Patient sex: F
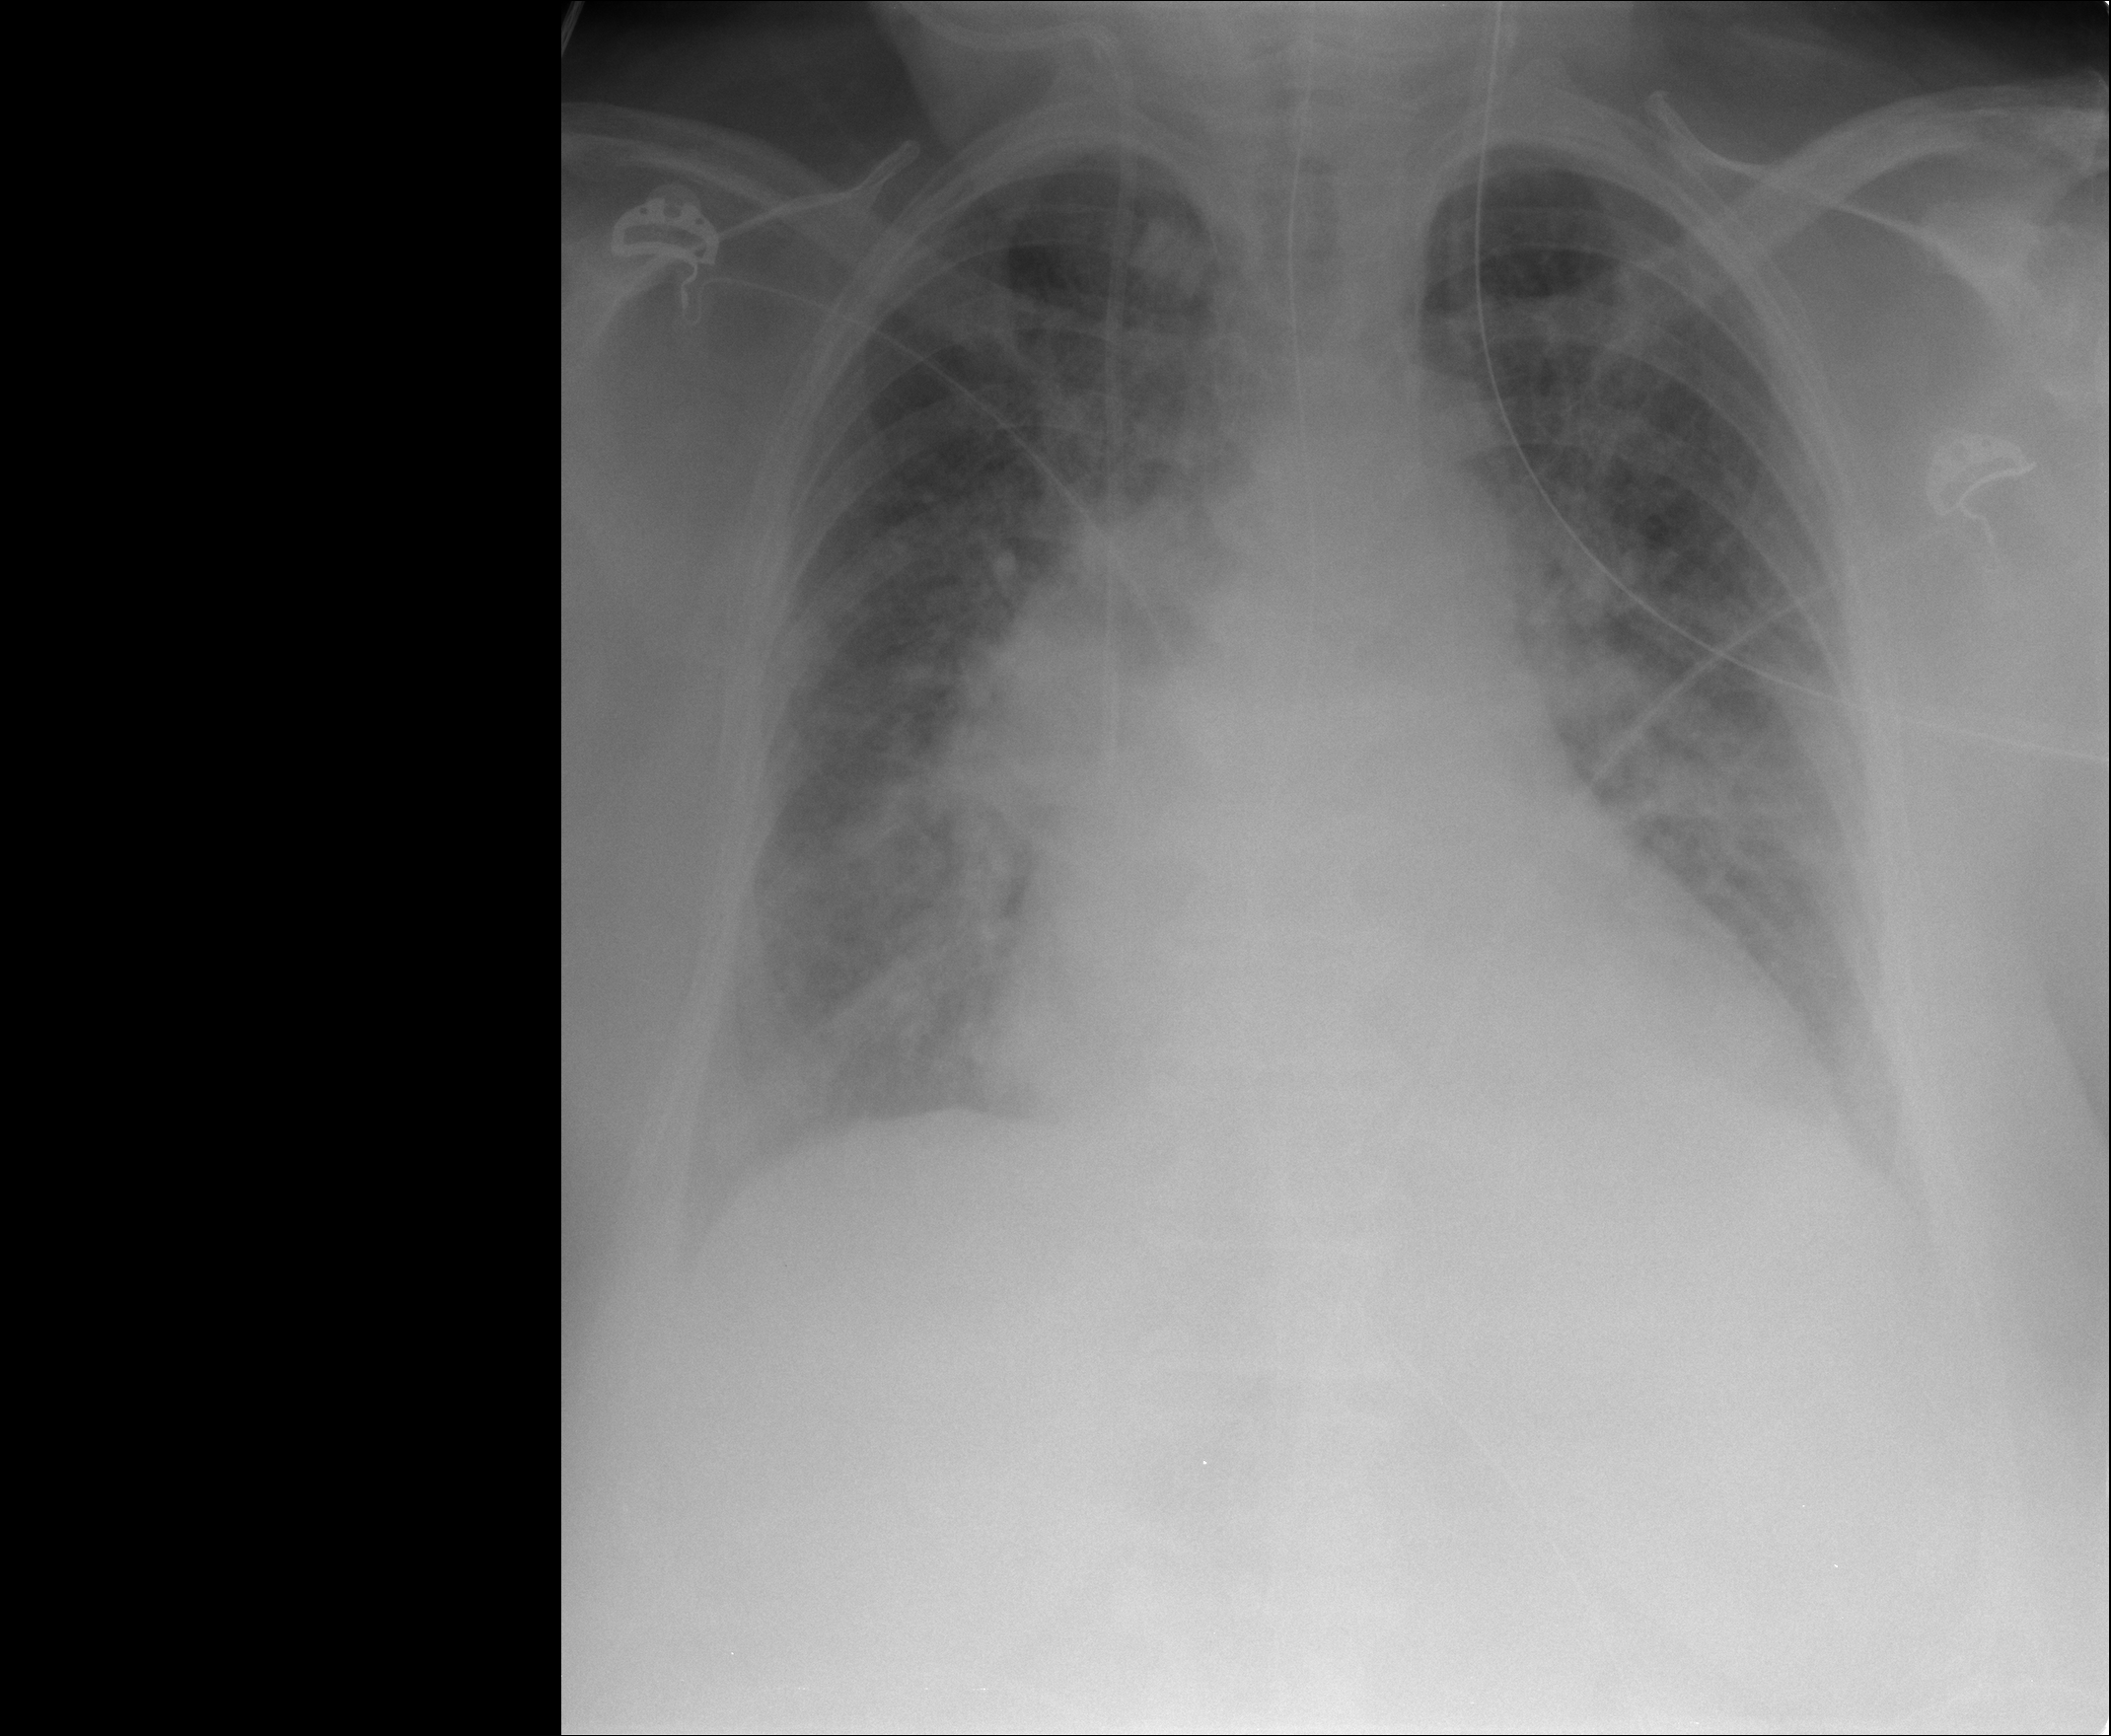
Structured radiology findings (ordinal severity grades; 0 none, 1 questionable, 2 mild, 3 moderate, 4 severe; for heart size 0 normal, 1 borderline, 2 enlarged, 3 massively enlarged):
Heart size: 2
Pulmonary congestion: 3
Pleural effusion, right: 2
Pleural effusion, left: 2
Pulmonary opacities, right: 0
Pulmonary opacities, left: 0
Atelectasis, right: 0
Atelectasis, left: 0